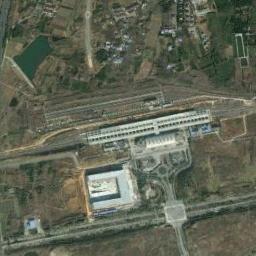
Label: railway_station